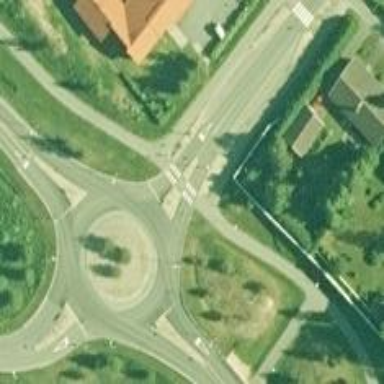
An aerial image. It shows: Secondary road around roundabout.